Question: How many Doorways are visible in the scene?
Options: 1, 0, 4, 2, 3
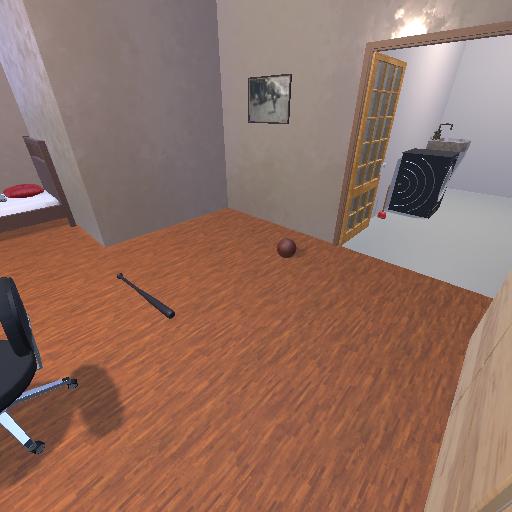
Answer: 1